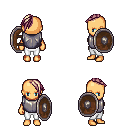
a pixel art fantasy rpg character, female body template, human, tanned skin, steel chest armor, white pants, white blonde long mohawk hairstyle, shield, four views (front, back, left, right), 2x2 character sprite sheet, small pixel art, hard edges, no anti-aliasing